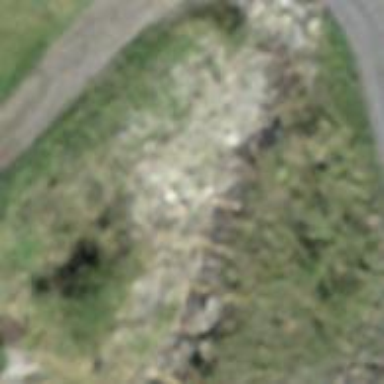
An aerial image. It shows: Culvert tunnel.